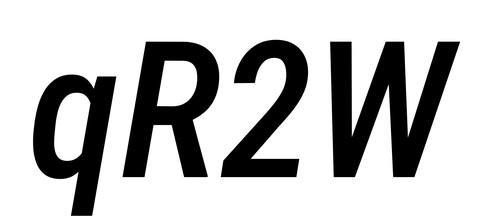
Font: Roboto-Italic_Condensed_Medium_Italic